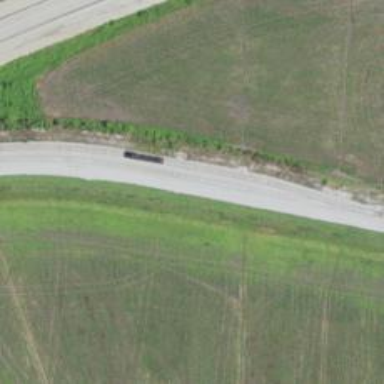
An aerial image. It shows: Railway siding with rails.